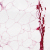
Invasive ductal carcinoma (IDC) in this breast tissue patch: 0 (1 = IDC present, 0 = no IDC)